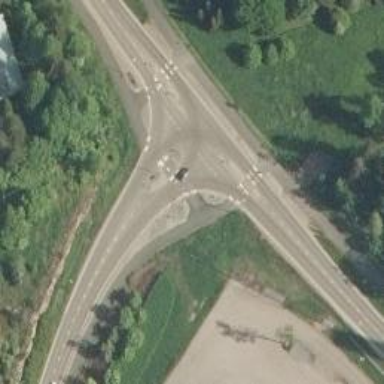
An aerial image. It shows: Crossing with island in the road.